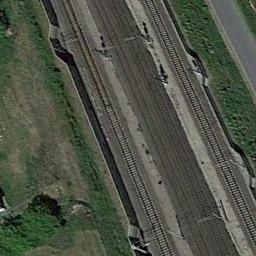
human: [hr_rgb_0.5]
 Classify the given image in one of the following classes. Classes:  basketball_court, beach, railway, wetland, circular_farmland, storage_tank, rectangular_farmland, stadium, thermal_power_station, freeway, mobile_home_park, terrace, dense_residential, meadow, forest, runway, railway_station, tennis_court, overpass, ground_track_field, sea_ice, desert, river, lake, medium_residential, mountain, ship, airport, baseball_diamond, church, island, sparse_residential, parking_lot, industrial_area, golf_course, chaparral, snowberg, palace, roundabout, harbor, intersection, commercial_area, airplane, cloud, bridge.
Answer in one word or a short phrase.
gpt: railway